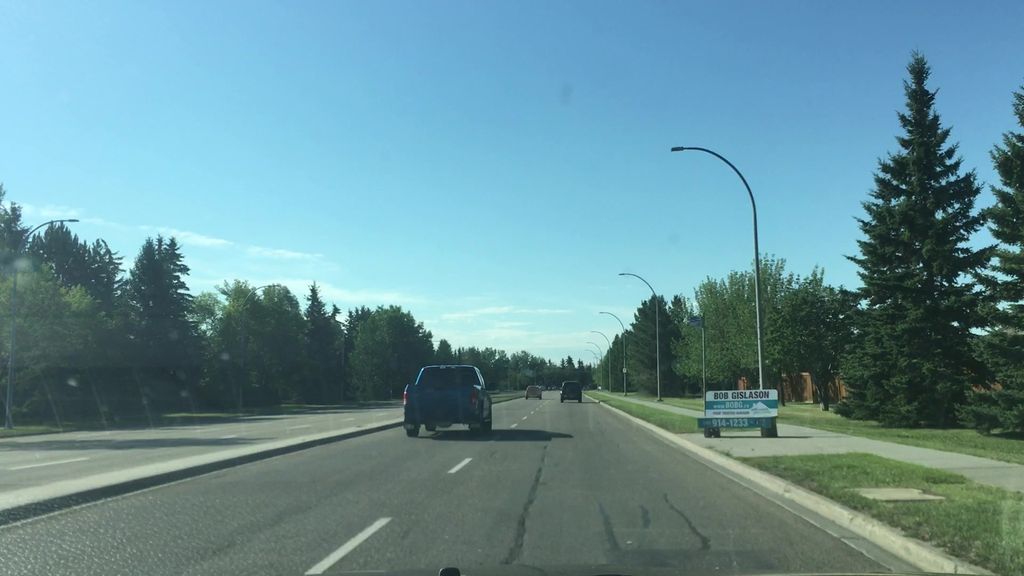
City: edmonton